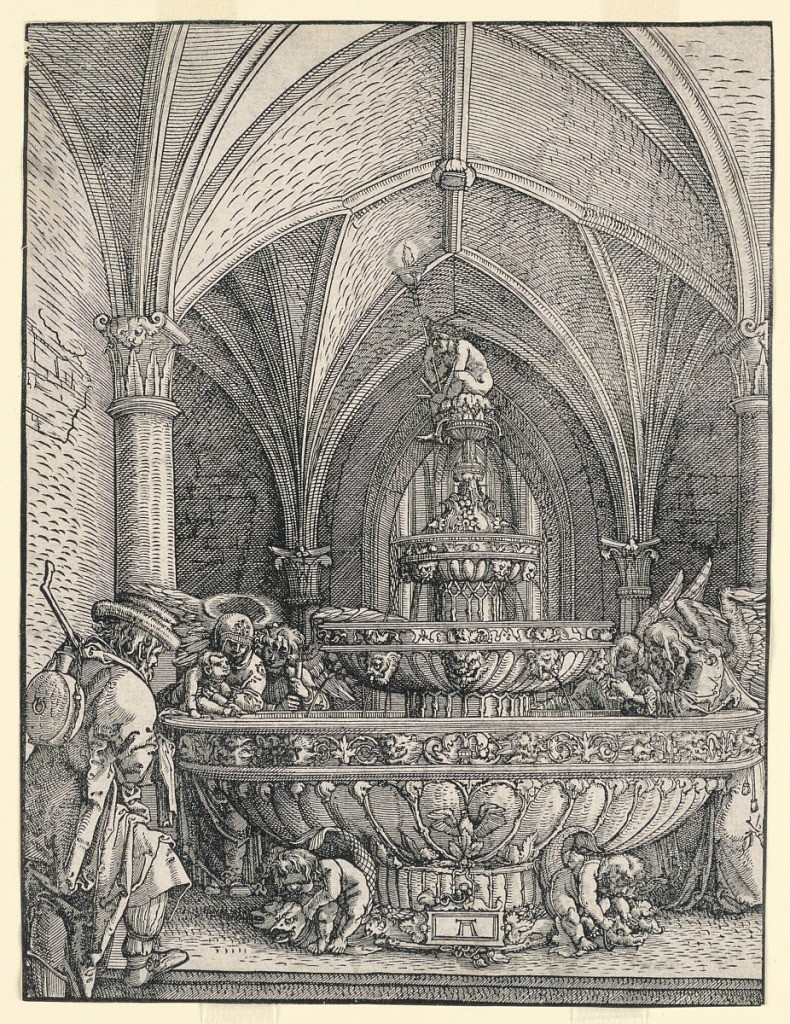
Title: The Holy Family on the Flight into Egypt
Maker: Albrecht Altdorfer, German, ca. 1480–1538
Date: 1520
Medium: Woodcut on off-white laid paper
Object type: Print
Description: Vertical rectangle. Interior of baptistery, with a large fountain in the foreground. Angels at the fountain. A pilgrim at left.